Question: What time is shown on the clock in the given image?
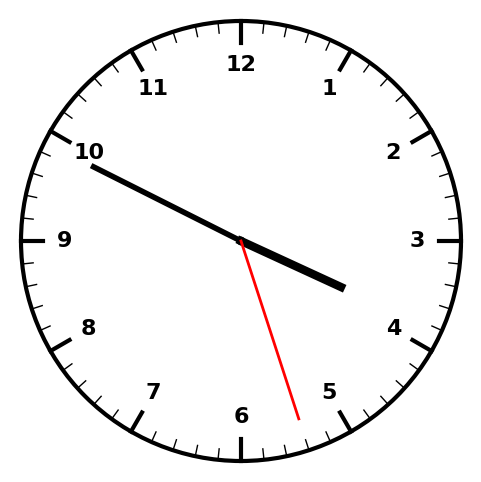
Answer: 03:49:27